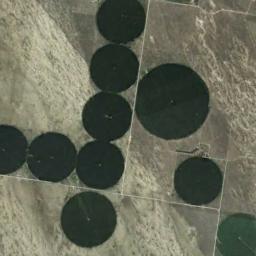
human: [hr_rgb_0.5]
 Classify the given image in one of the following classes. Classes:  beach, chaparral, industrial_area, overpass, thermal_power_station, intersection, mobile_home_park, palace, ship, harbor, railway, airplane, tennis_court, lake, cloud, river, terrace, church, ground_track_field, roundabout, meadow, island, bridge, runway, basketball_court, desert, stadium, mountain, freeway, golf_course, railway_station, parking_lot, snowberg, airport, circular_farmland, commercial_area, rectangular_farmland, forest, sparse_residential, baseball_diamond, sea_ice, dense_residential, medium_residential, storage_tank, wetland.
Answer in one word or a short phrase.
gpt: circular_farmland